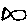
Label: fish